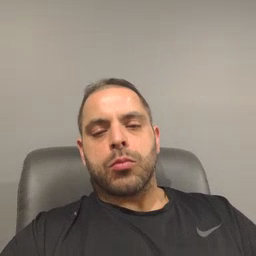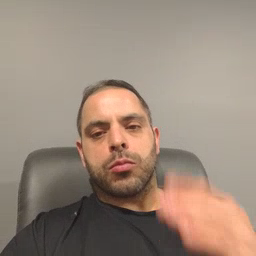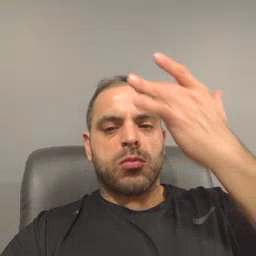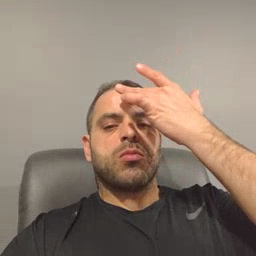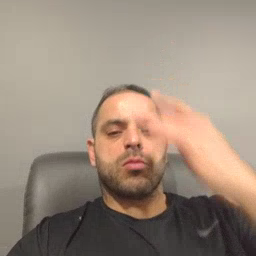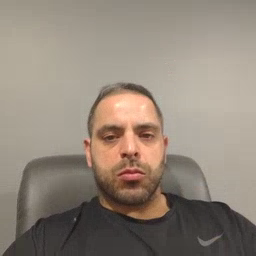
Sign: sick